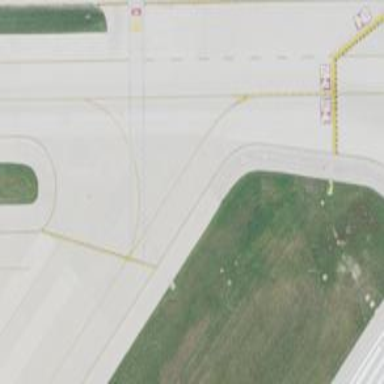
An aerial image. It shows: Image of taxiway at airport.